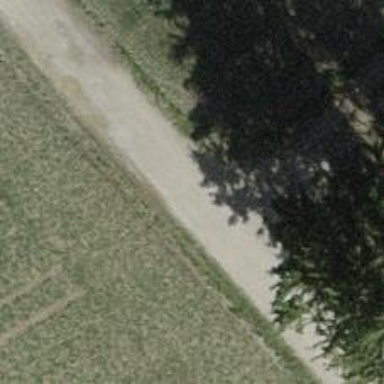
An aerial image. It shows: Gravel track with grade2 tracktype.